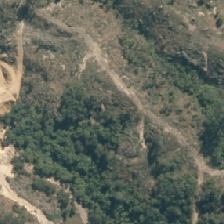
Land cover: harvested_forest